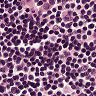
Metastatic tissue present: no